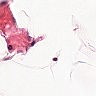
Metastatic tissue present: no